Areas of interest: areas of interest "Sport and cultural"
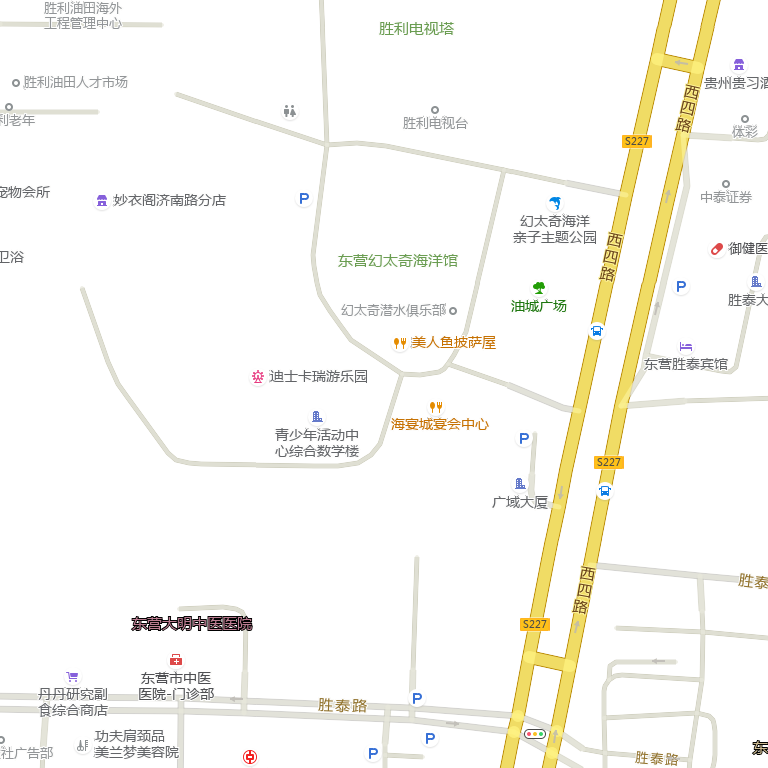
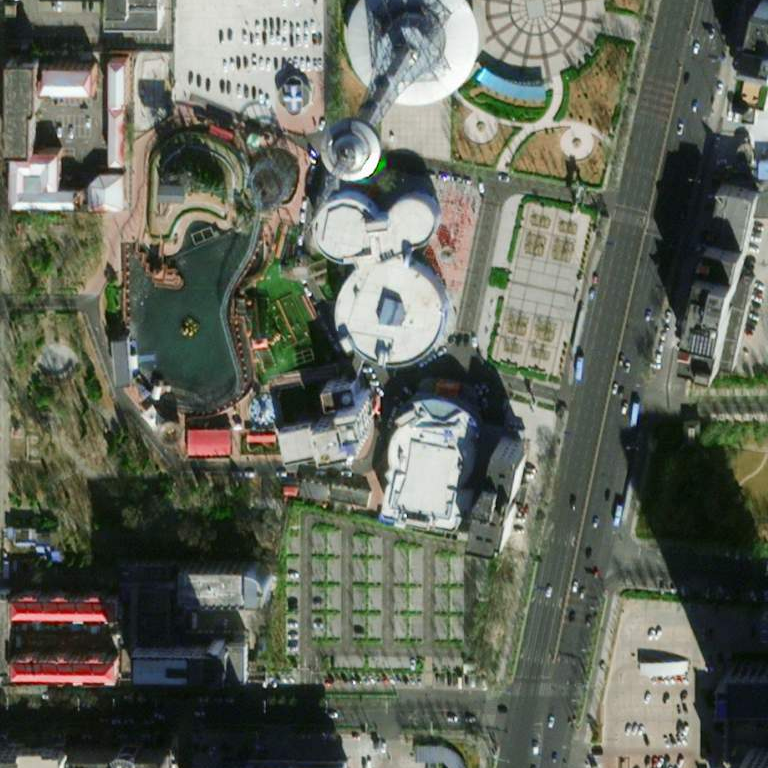